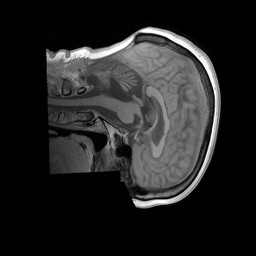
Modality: T1w
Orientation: sagittal
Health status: ill
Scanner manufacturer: siemens
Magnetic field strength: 3 T
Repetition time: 0.44 s
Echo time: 0.00266 s